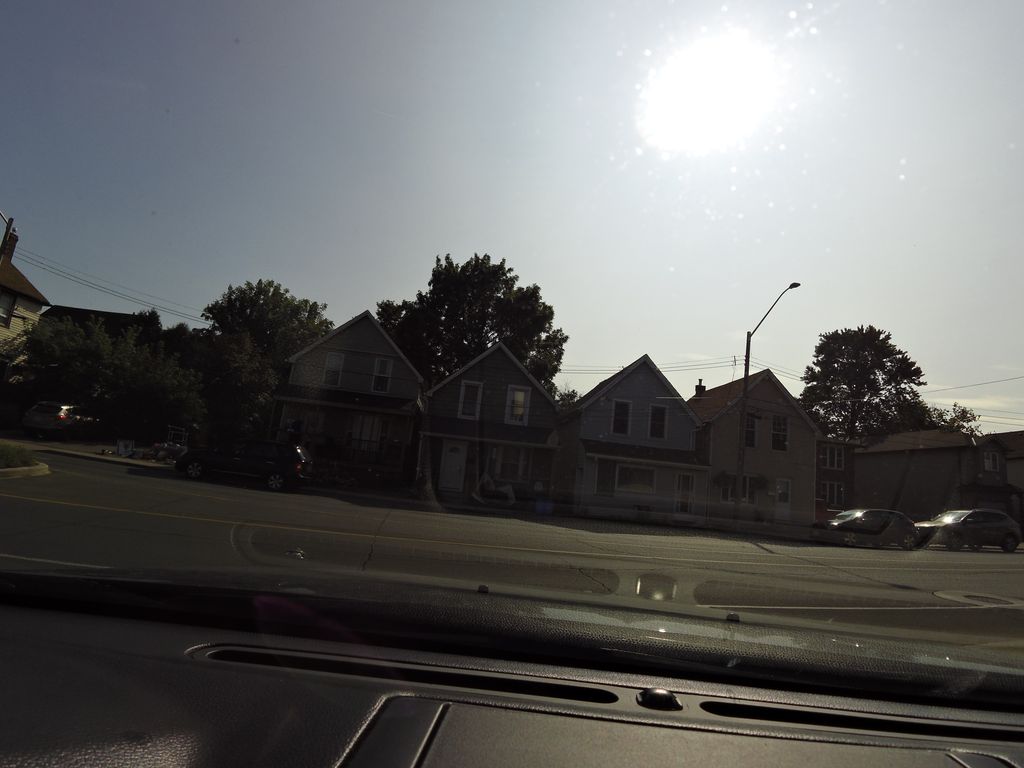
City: hamilton